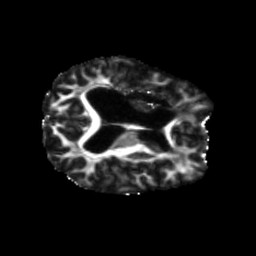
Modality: FA
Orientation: axial
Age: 53
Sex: female
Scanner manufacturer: siemens
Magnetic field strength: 3 T
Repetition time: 5.47 s
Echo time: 0.0854 s